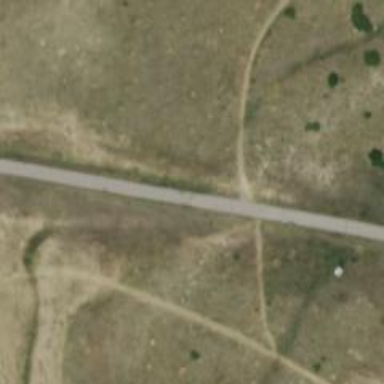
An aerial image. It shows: Bridleway.